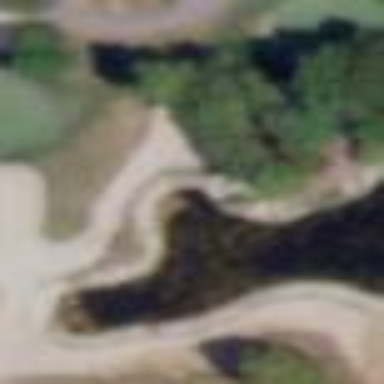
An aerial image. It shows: Golf bunker.